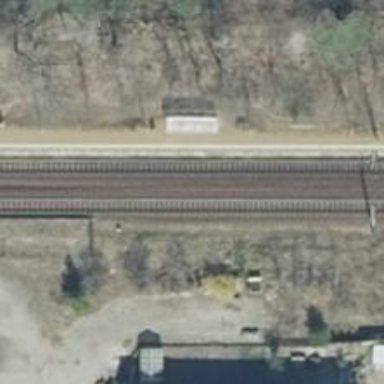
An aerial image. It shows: Stop position for public transport on the railway.